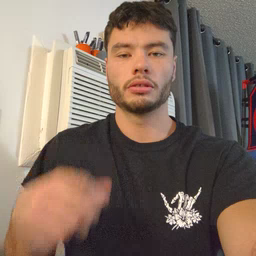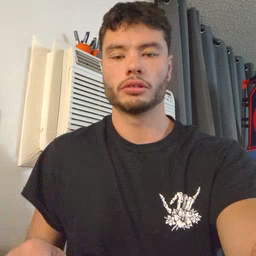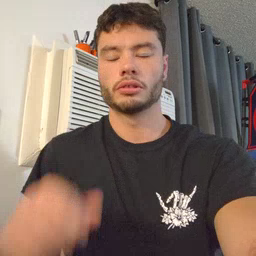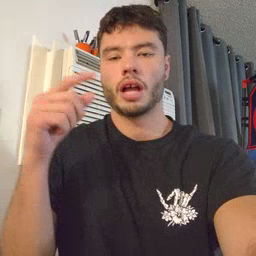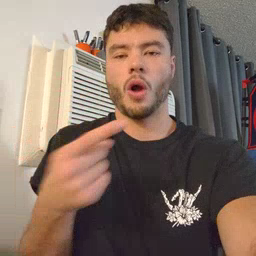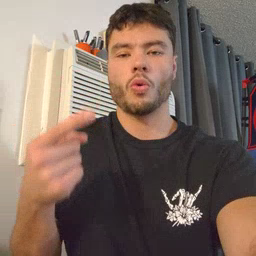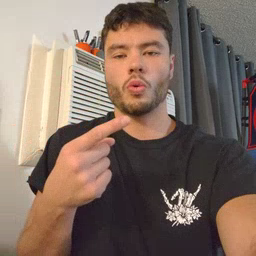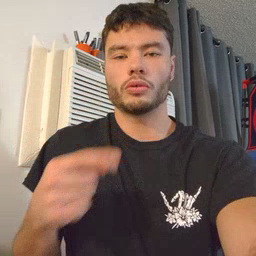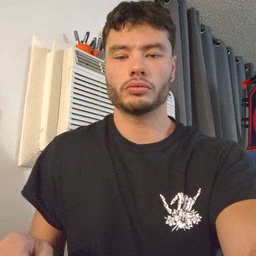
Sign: owie